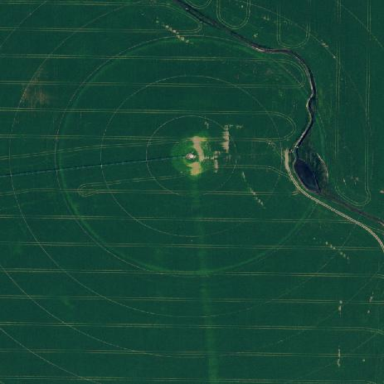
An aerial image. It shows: Farmland with pivot irrigation system.